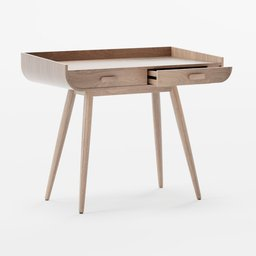
Label: furniture